Field crop: tomato
Growth stage: 1
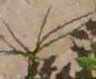
Species: cyperus